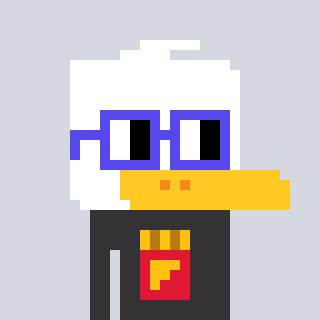
a pixel art character with square blue glasses, a duck-shaped head and a grayscale-colored body on a cool background